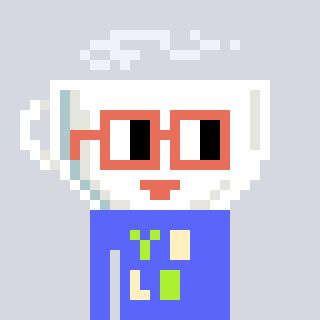
a pixel art character with square orange glasses, a mug-shaped head and a purple-colored body on a cool background